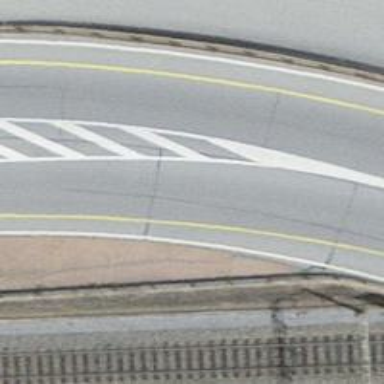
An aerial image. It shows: Primary highway with asphalt surface and designated cycle lane.